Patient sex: M
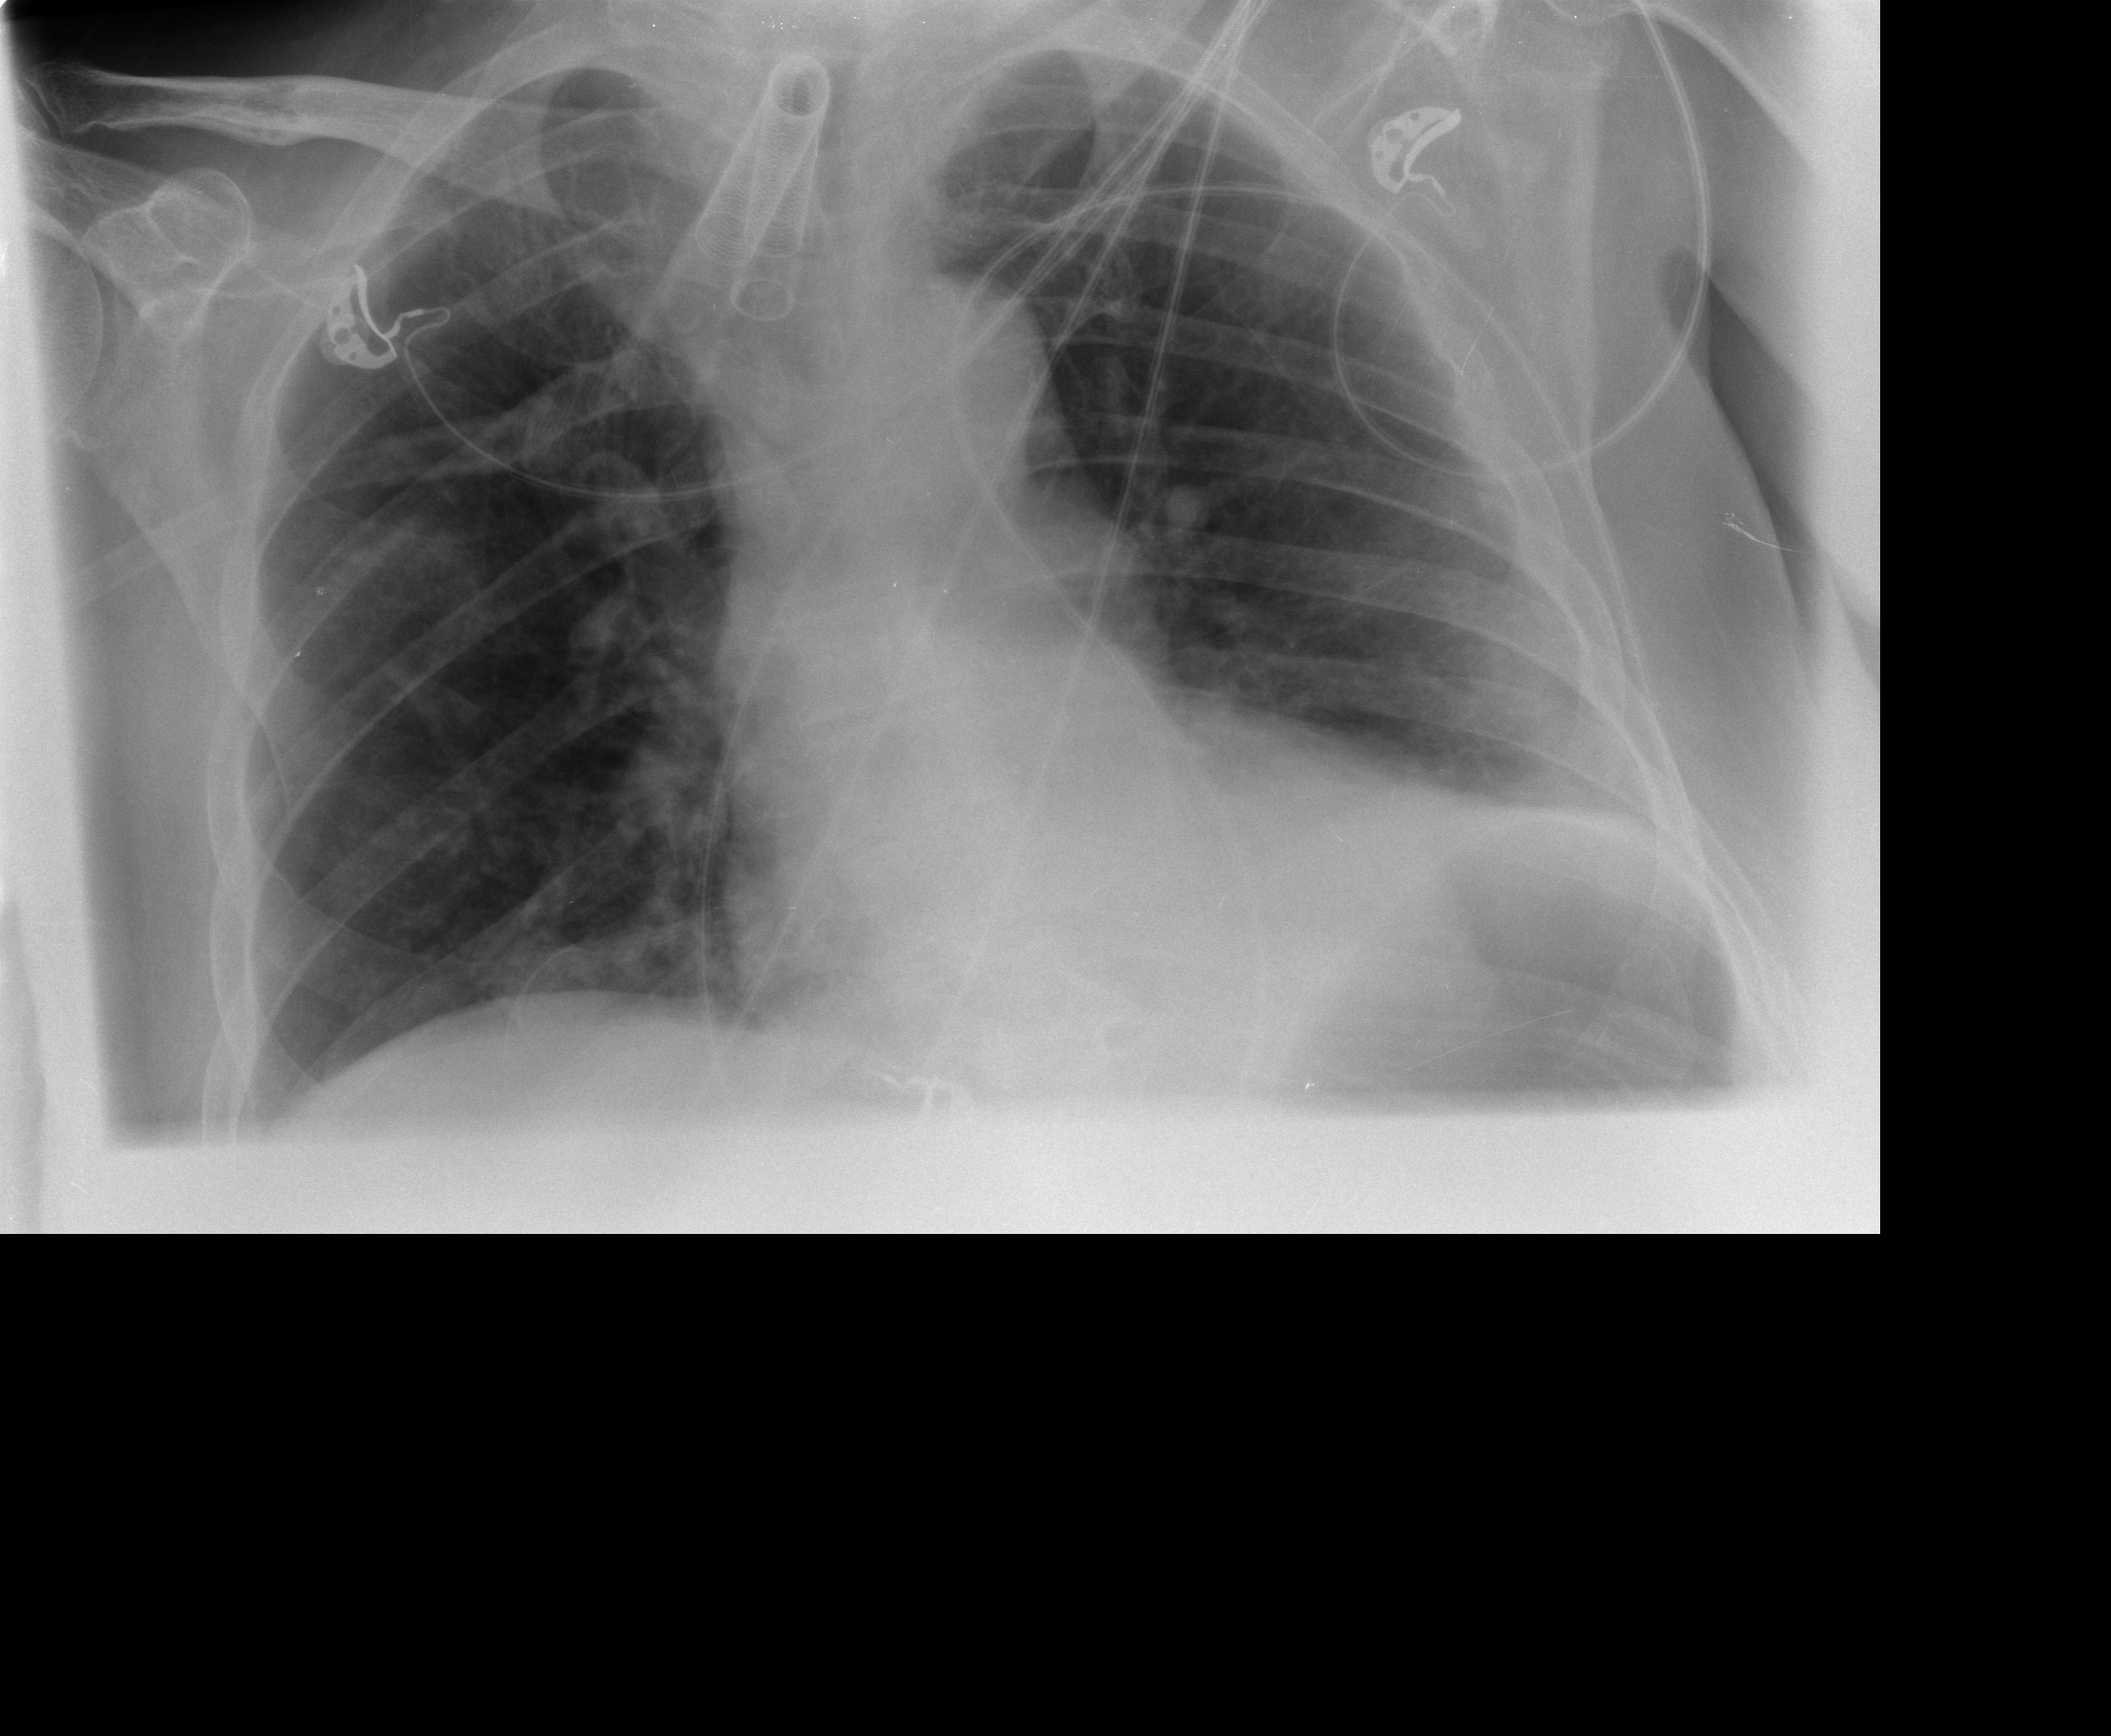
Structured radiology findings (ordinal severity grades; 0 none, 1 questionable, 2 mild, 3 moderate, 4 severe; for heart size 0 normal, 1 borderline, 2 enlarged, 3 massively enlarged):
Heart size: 0
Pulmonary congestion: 0
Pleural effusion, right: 0
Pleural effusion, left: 2
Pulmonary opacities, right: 1
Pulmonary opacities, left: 1
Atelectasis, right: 1
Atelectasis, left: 2